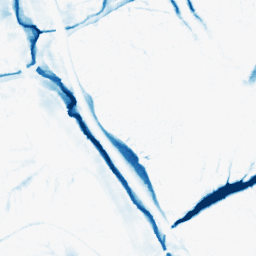
Category: morphological
Decomposition family: morphological_ellipse
Decomposition parameters: operation: closing
width: 20
height: 30
Upsampling method: quadratic
Upsampling parameters: scale: 2
Upsampling scale: 2